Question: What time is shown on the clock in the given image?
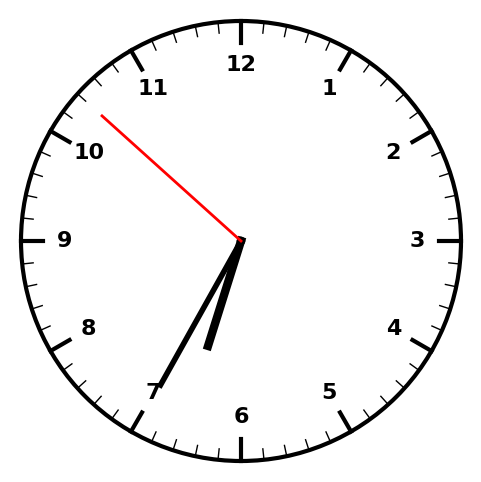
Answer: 06:34:52